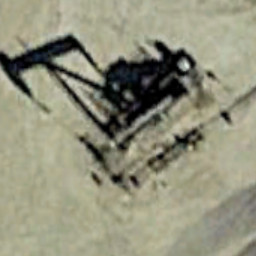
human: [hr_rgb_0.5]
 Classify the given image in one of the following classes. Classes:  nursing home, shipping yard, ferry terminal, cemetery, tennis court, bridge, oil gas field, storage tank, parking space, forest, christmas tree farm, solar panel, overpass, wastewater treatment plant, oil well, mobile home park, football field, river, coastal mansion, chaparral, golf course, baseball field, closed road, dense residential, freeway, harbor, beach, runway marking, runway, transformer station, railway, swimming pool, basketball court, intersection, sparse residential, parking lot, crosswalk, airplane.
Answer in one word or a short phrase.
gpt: oil well